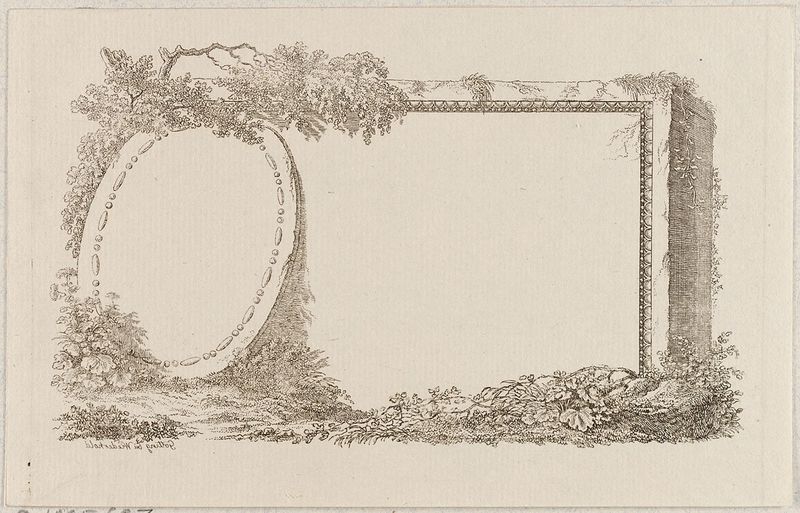
Titel: Blatt aus einer Folge von Kartuschen, Rahmen und Landschaften für Stammbücher
Künstler: Wiederhold
Standort: Hamburg
Institution: Museum für Kunst und Gewerbe Hamburg
Schlagwörter: baum, zeichnung, gras, signatur, pflanzen, oval, ranken, papier, grafik, graphik, vegetation, fotografie, photographie, druckgraphik, druckgrafik, radierung, ranke, quader, eierstab, perlstab, reproduktionen, druckerzeugnisse, pflanzenornamente, pflanzenabbildung, ornamentstich, vorlageblätter